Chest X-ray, PA view. Patient: 41 years old, sex F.
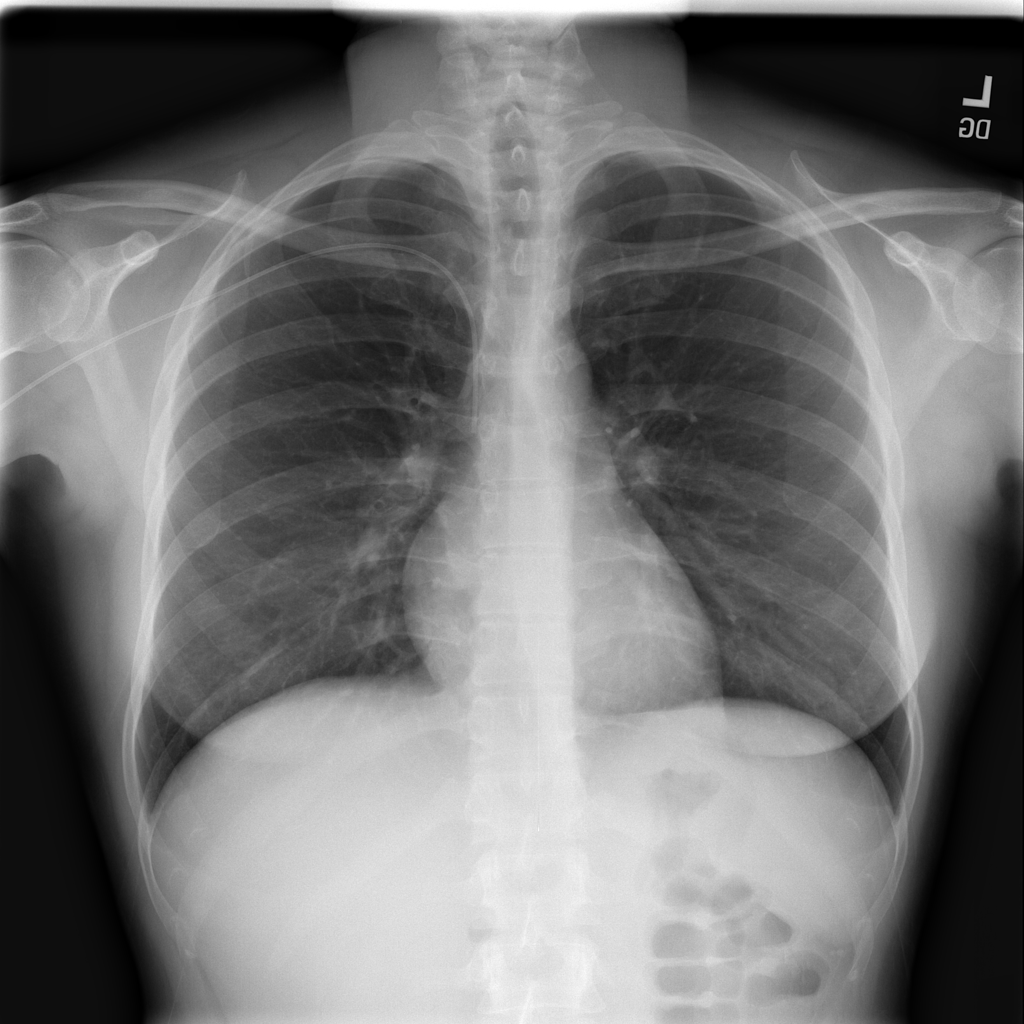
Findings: No Finding